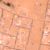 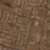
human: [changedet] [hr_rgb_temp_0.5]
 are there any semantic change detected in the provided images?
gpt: Many houses were built in the subdivision.